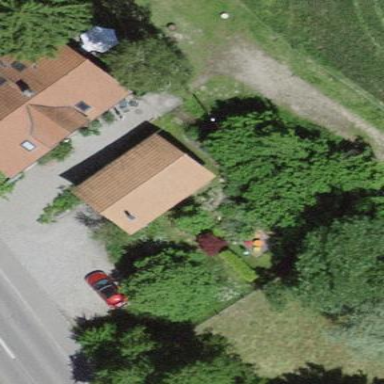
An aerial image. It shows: Garage building.